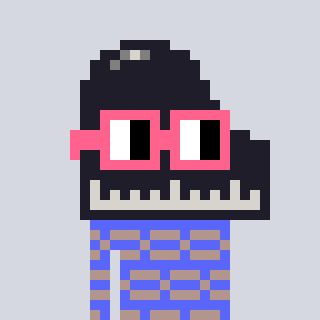
a pixel art character with square pink glasses, a piano-shaped head and a purple-colored body on a cool background